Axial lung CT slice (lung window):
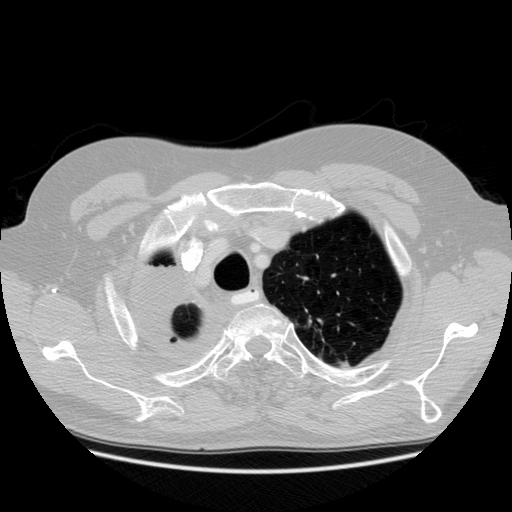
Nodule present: no